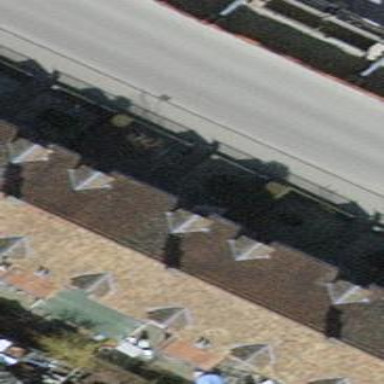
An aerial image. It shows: Terrace building.